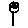
Label: flower